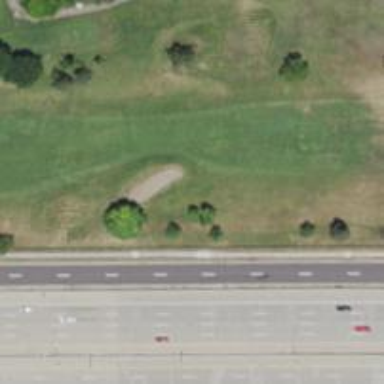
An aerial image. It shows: Golf hole.